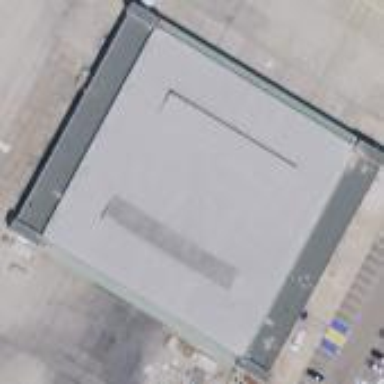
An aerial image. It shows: Hangar building at the airport.